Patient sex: M
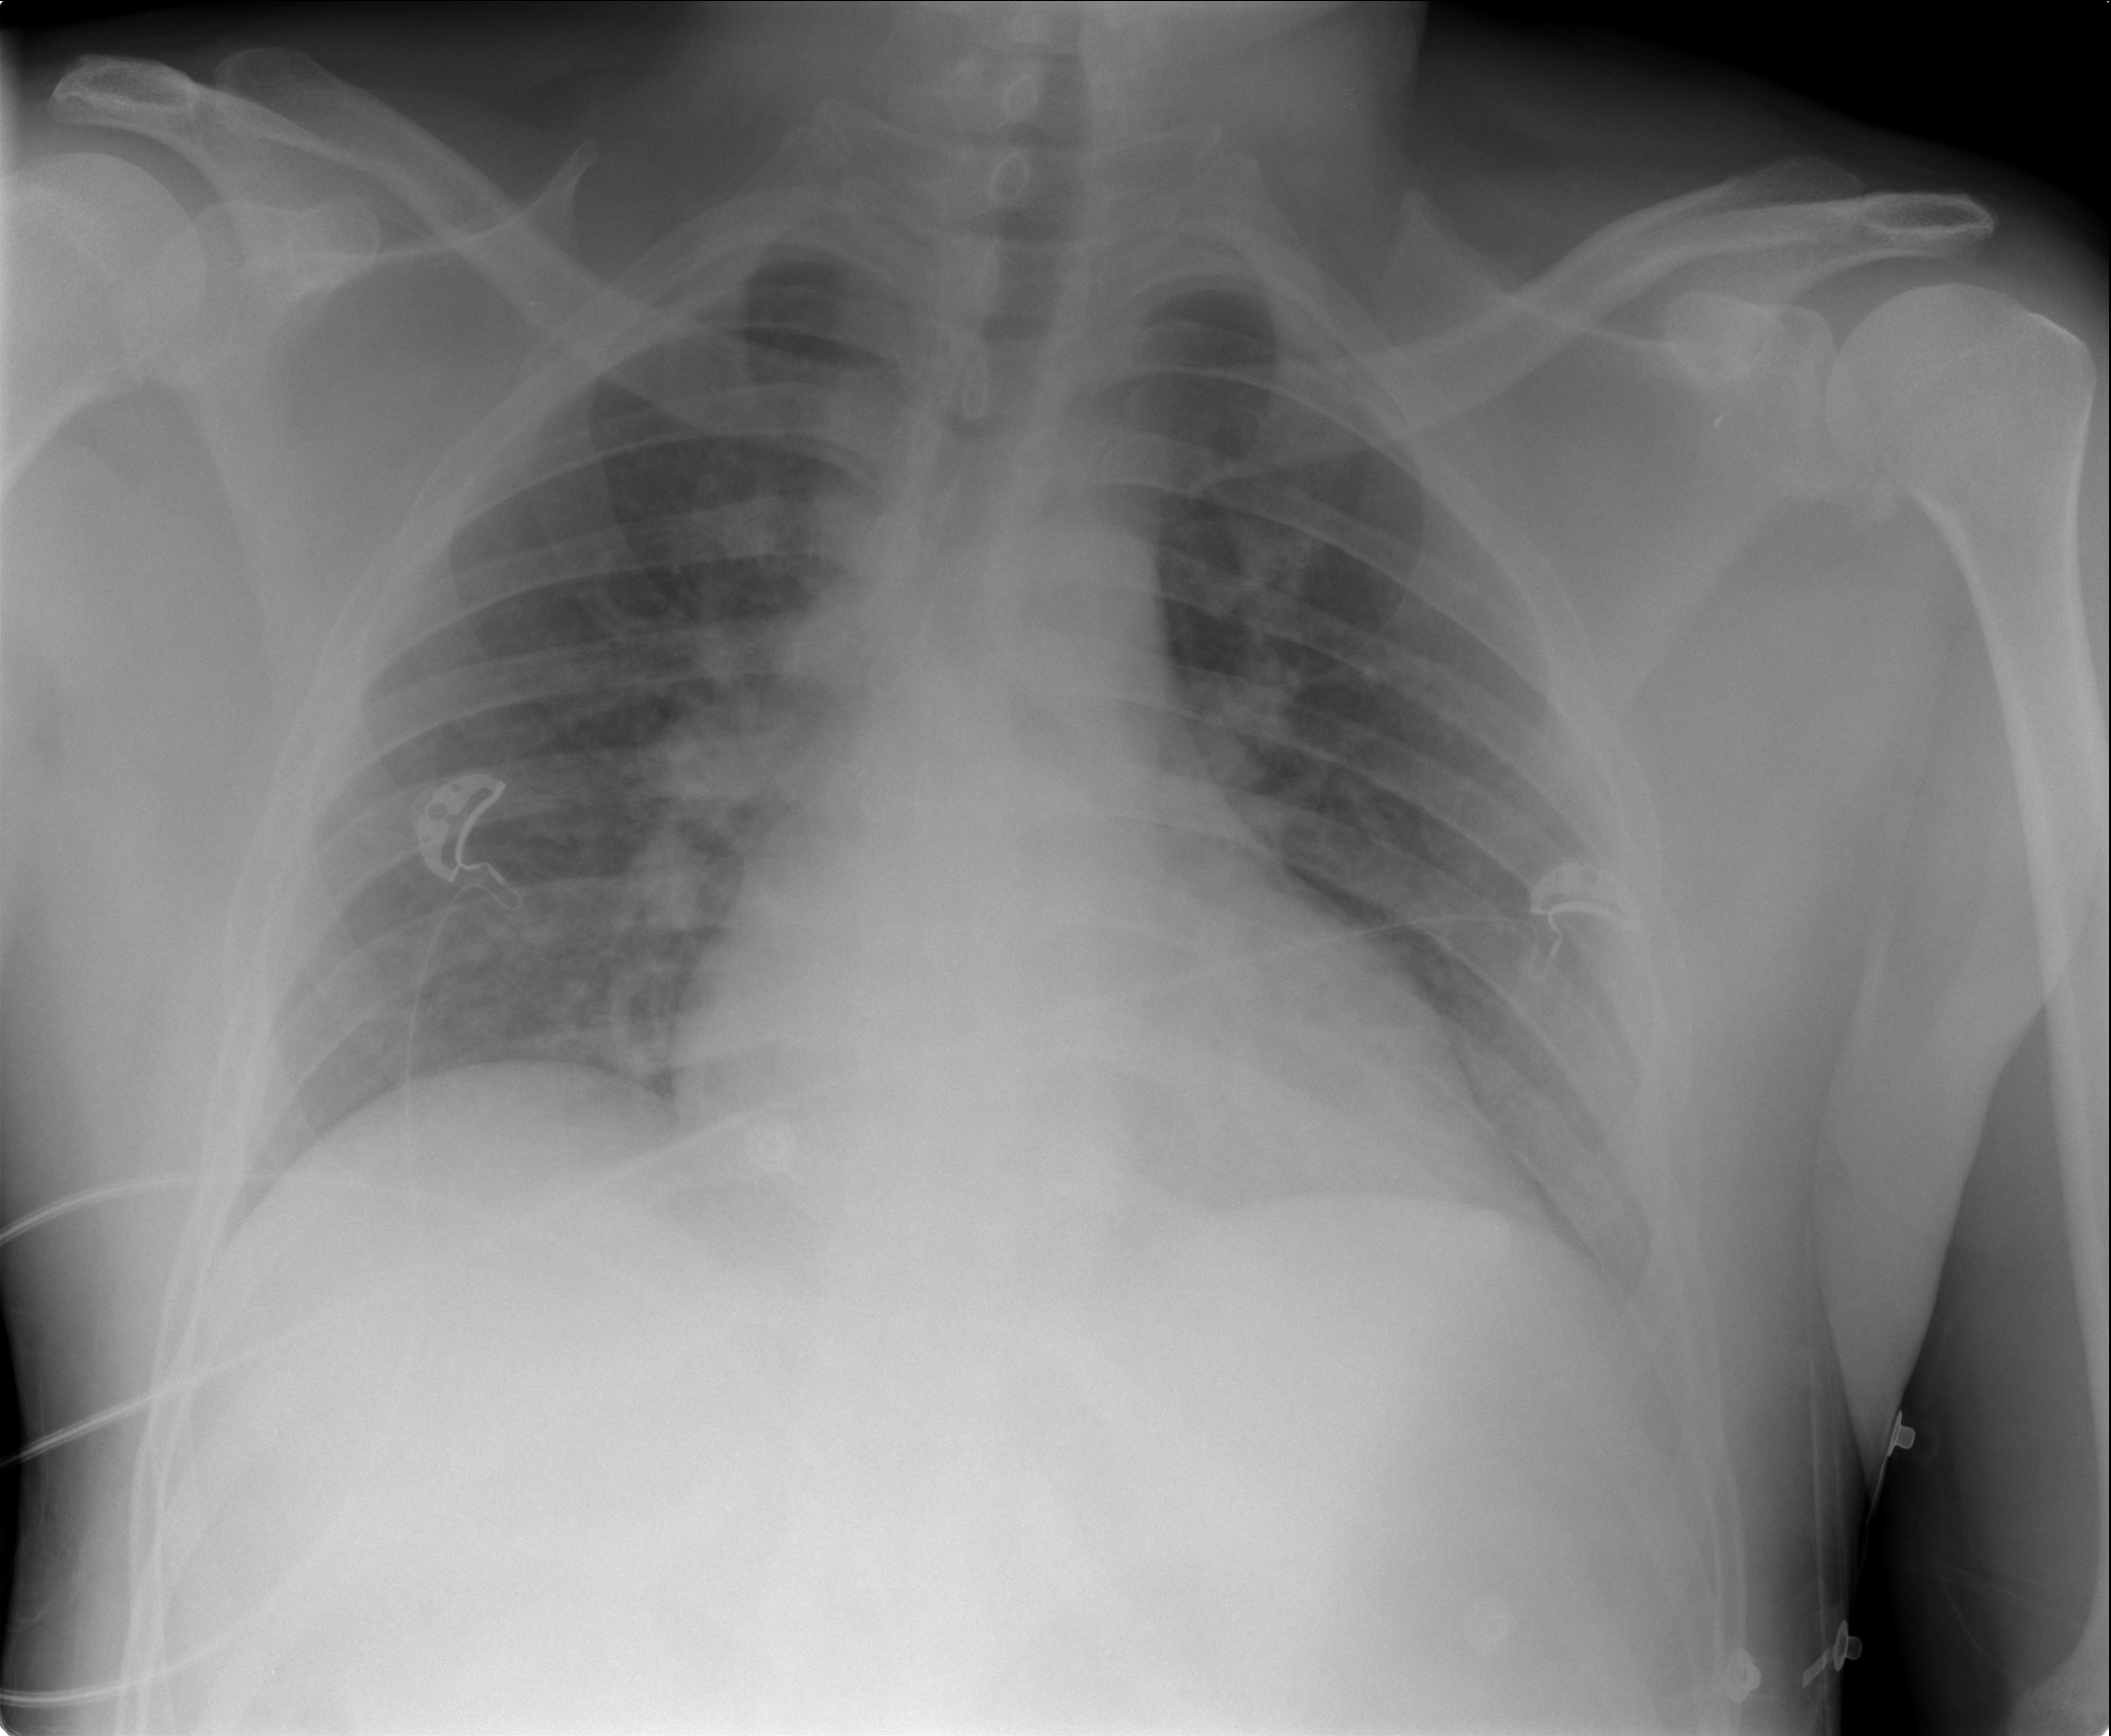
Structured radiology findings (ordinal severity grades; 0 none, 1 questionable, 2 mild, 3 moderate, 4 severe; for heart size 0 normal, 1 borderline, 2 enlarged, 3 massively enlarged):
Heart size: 2
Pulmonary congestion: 2
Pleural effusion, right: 0
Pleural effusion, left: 1
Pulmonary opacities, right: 0
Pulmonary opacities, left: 0
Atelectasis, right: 0
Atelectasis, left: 0